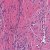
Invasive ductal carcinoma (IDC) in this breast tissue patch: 0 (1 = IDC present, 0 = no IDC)